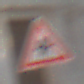
Verkehrszeichen: Vorfahrt
Umgebung: Outdoor, Urban
Tageszeit: MorningAfternoon
Wetter: Clear
Licht: Natural
Jahreszeit: NotSpecified
Kontrast: HighContrast